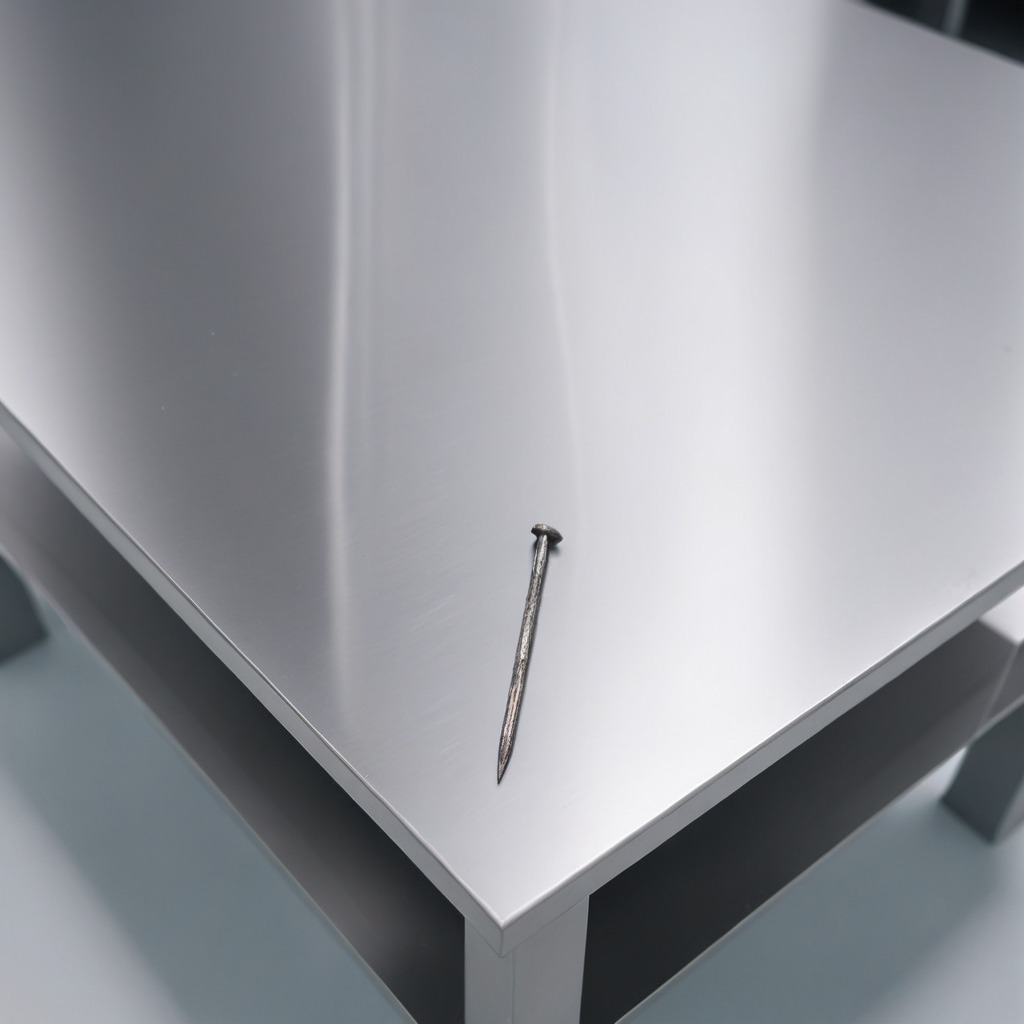
An iron nail is lying on the stainless steel table in a high-end prototyping lab.